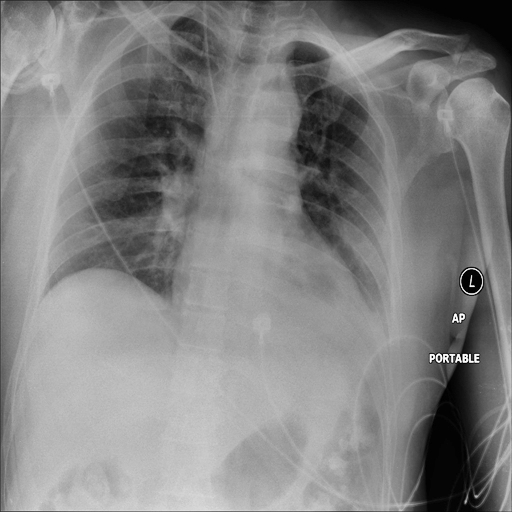
Finding: NORMAL